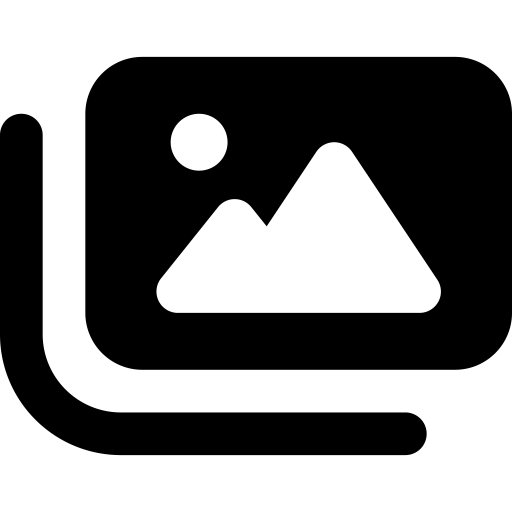
Tags: icon, FontAwesome, fa-icon, solid, images